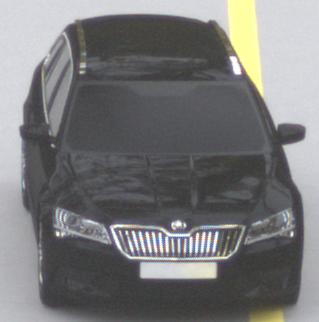
Make: Skoda
Model: Superb Combi 1.4 TSI
Detailed model: Superb (III) Combi
Model produced from: 2015/09
Model produced until: 2018/06
Doors: 5
Color: black
Road condition: dry road
Daytime: midday
Contrast: low contrast